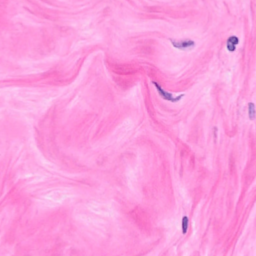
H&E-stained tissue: Breast